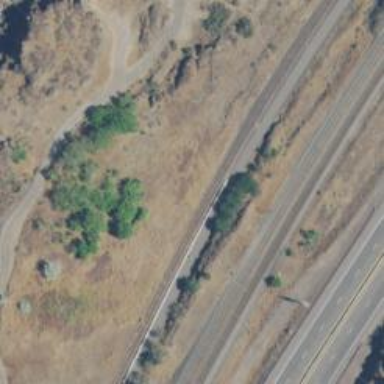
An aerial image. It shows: Abandoned railway.